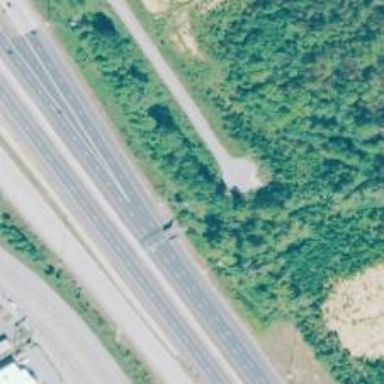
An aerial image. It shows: Motorway junction.